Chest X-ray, PA view. Patient: 56 years old, sex F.
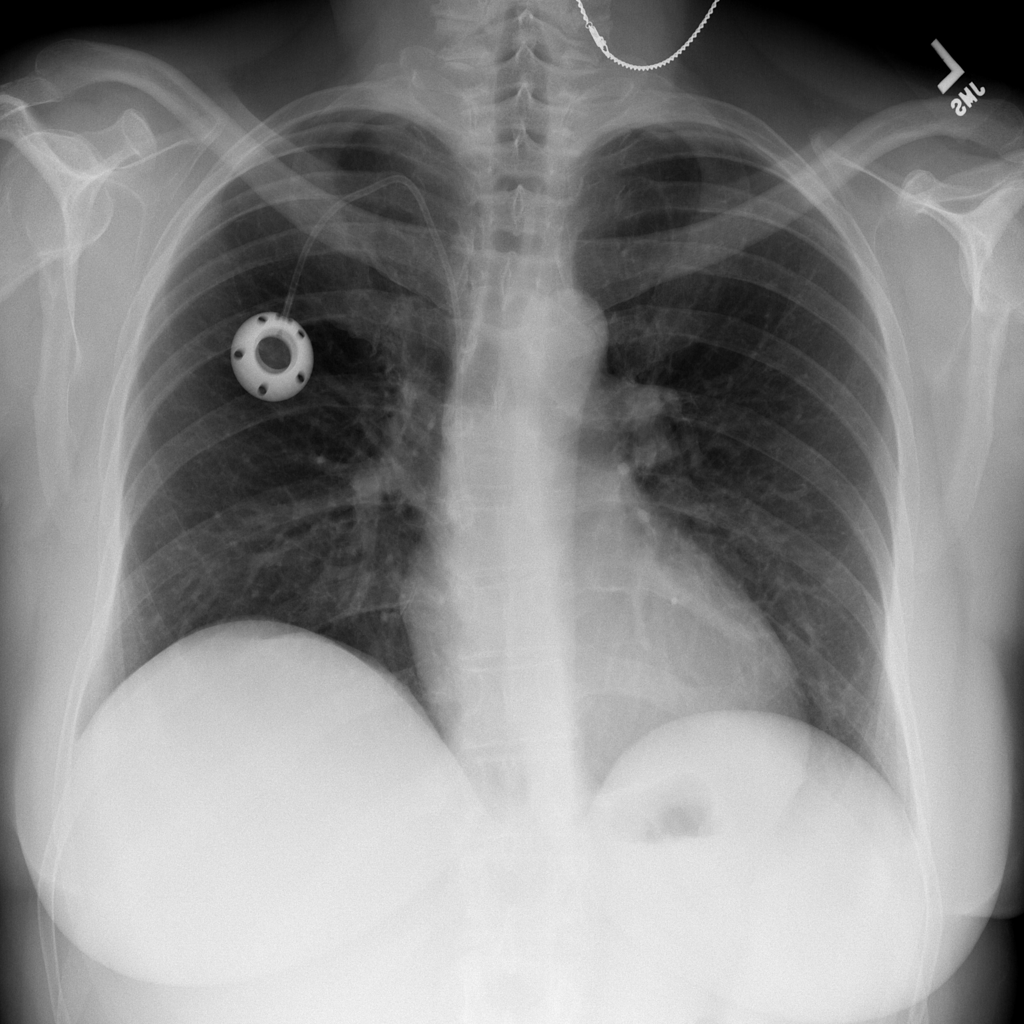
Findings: No Finding